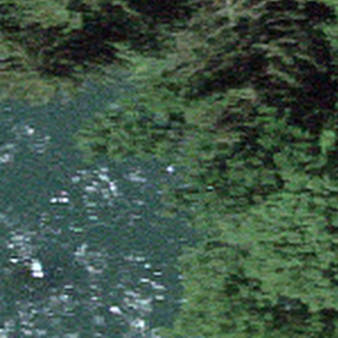
Label: other